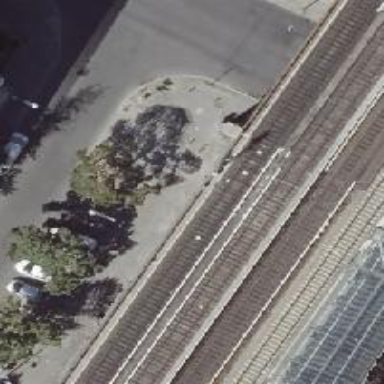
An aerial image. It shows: Railway signal.